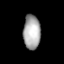
Tissue: lung
Cell type: Endothelial cells
Senescence score: 0.5417
Nuclear area (px): 577
Mean DAPI intensity: 168.53